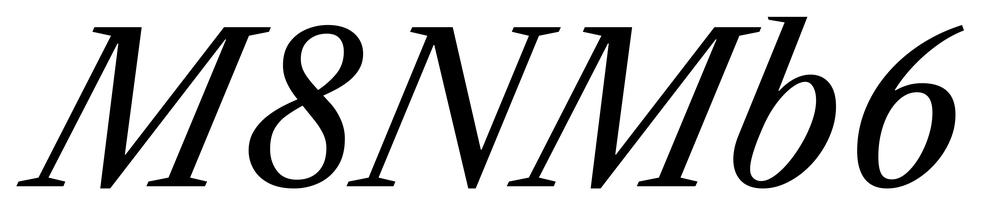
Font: LibreCaslonText-Italic_Italic